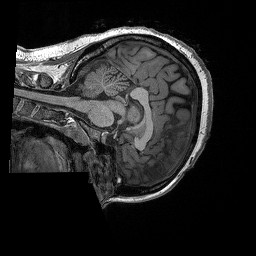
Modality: T1w
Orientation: sagittal
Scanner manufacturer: siemens
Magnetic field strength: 3 T
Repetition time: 2.3 s
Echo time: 0.00294 s